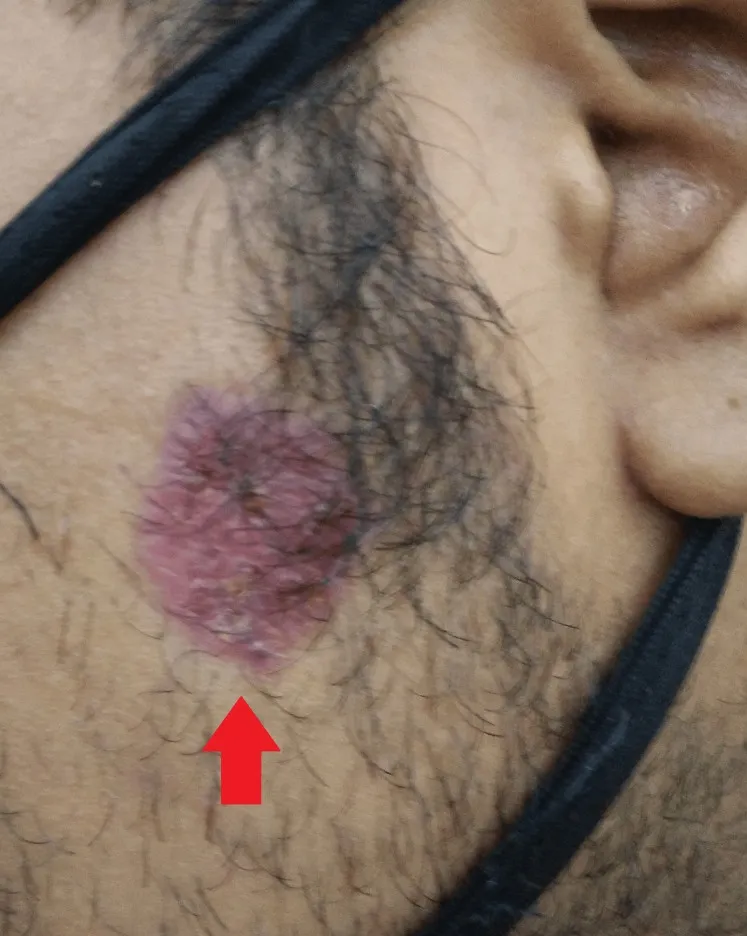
Gross image showing a lesion on the left cheek about 5 cm from the left tragus.
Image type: medical_photograph (other_medical_photograph)